Question: I have a scenario where I need to be able dynmically query for an entity, using it's related data and return from the DB, the entity it's related data.

So, for example i would write a query that looked like this to query the Contacts:
'''
context.Contacts.Where(c.Forename == "Alex" &&
c.MetaData.Any(meta => meta.ItemName == "Email" && meta.ItemValue == "alex@myemail.com"))
'''
However, not only do I want to return the Contact table entry, but also the Addresses for the contact and also all of the meta data for the Contact.
I've looked into the Include() statement and also the DataLoadOptions.LoadWith() options, however both of these are inefficient, in that they query on a per entity basis. So if my query matched 200 entities, there would be 200 queries for the Addresses and another 200 for the MetaData. So that is not going to be any use.
Alternatively, I could construct a .Select() statement on the Linq query that pulled together the Contact, Addresses and MetaData records. However, for a single entity with 2 addresses and 10 metadata items - that would result in 20 records being returned in a flat format. Which is horrible for a single entity - but imagine that across 200 entities that match? 4000 records to parse into 20 entities... Yuk.
So, I'm a bit stuck. If I was entirely in the DB layer, I would construct a query that dumped the Id's into a temporary table and then joined to each of the tables and returned them together and then in the domain logic I would take the IMultipleResults and construct the entities from that.
However, my problem is that I have to translate a user-driven query into linq syntax (using Expressions) and query that way. T-SQL is by no means dynamic enough to allow me to do anything like I need to.
I could query each set of data, but that would mean three hits on the database, when I only need to narrow down the result set once and pull related data for that. If the initial query to get the Contact.ContactIds takes a while I would not want to compound the user experience and make it take 3 times longer.
Any ideas on how I able to overcome this nasty combination of requirements?
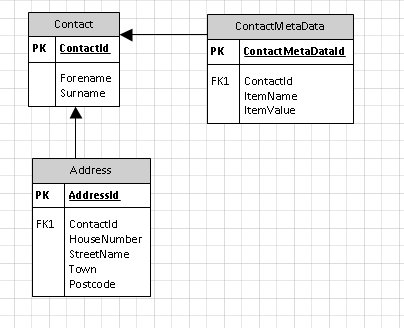
Answer: I've since found this link: <URL>
There seems to be a bug in using LoadWith() and Take() in a LINQ query. My testing and profiling used a Take() statement without a Skip(). Luckily in our implementation we are paging so we already use Skip() and Take() together, so we are unaffected by this bug.
Viewing the SQL executed in SqlProfiler - only one statement is executed, returning a large recordset with the data merged (as I described in my question). However, Linq seems to handle this much better and ultimately provides much more readable code, than my manual parsing.
Hope this helps.